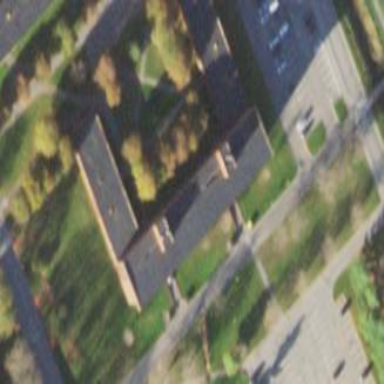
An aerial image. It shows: University building.